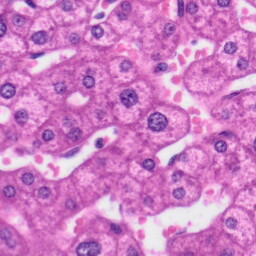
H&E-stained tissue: Liver